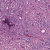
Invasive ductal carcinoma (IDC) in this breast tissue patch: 1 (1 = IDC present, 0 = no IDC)